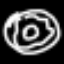
Label: donut